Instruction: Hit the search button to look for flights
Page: home
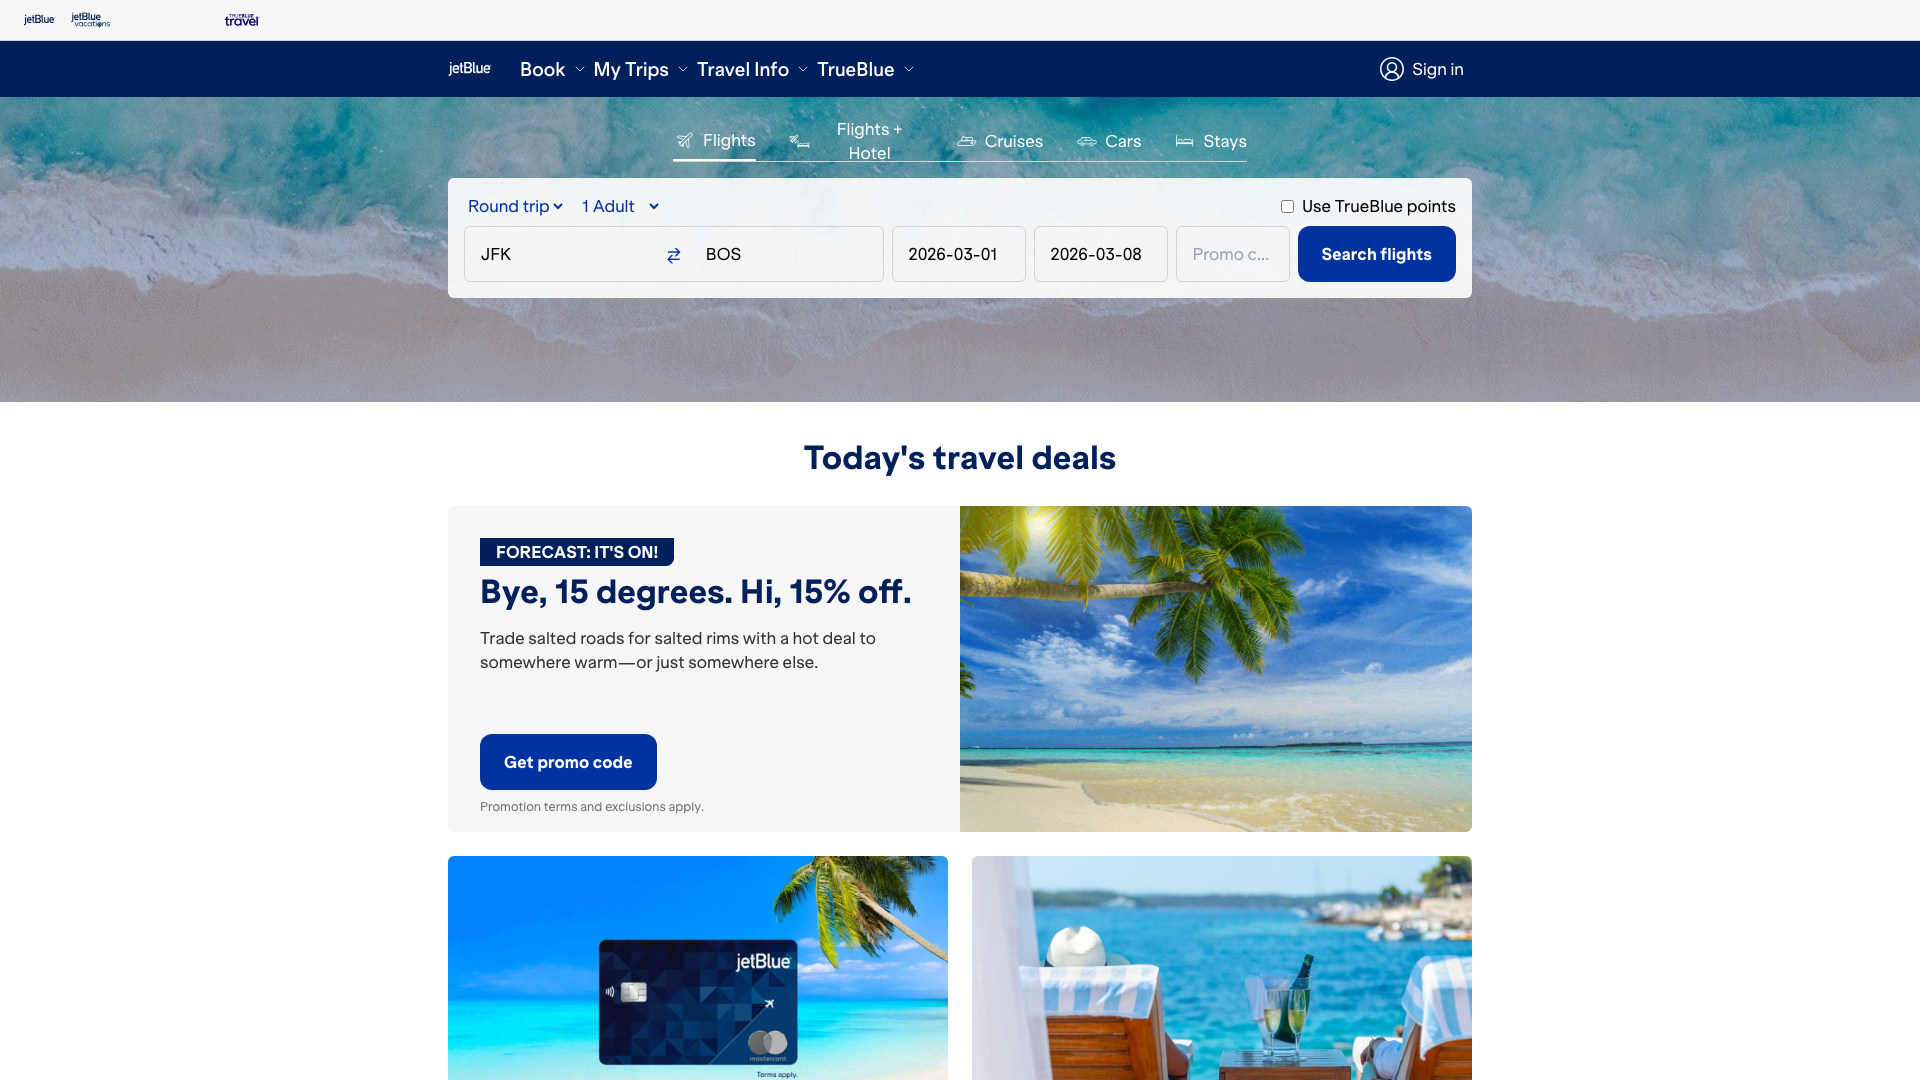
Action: click